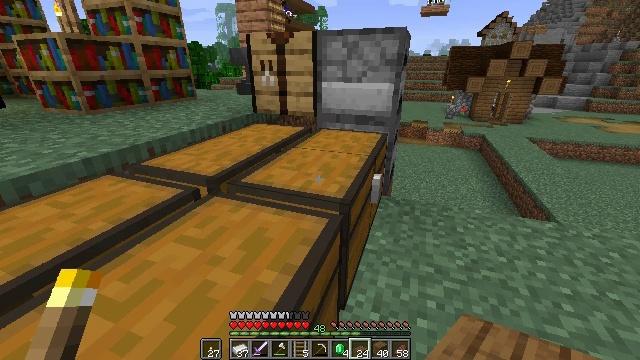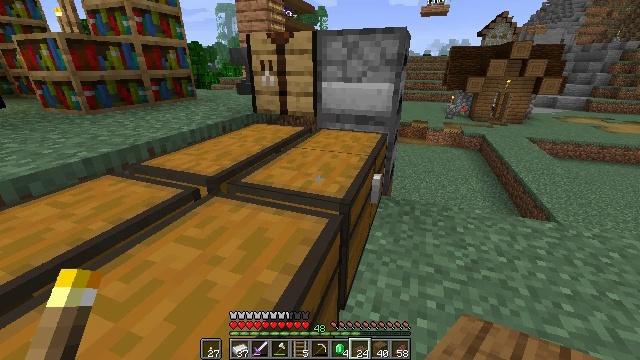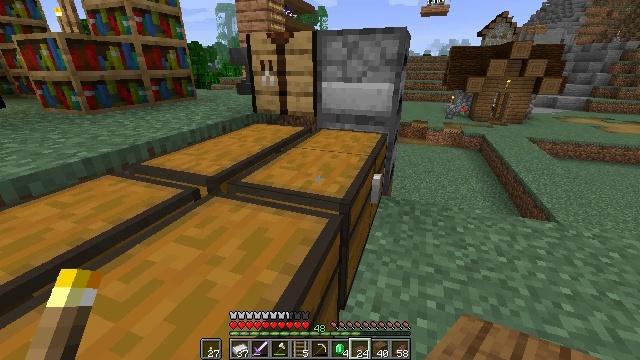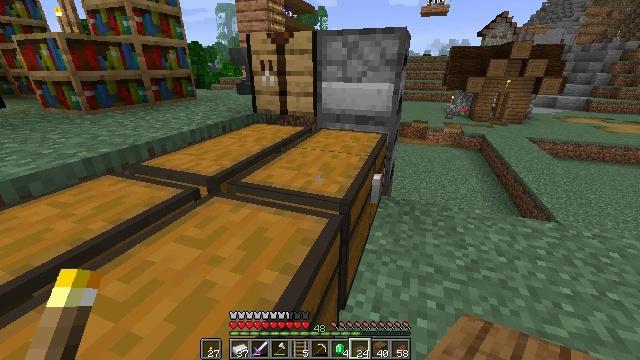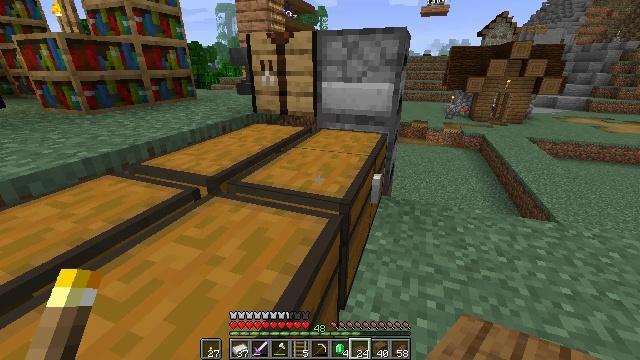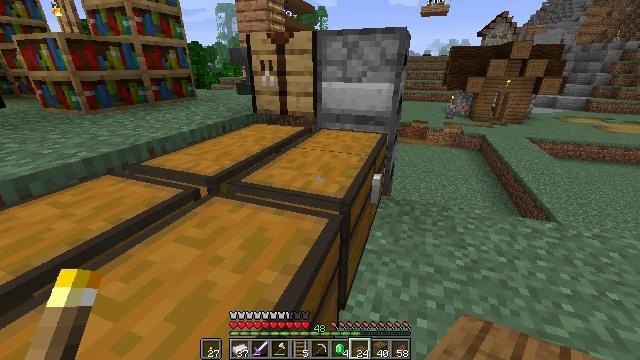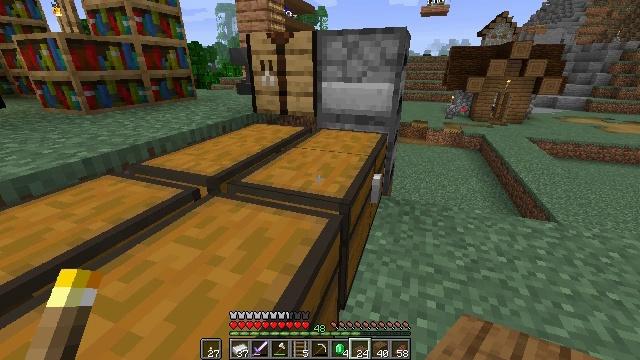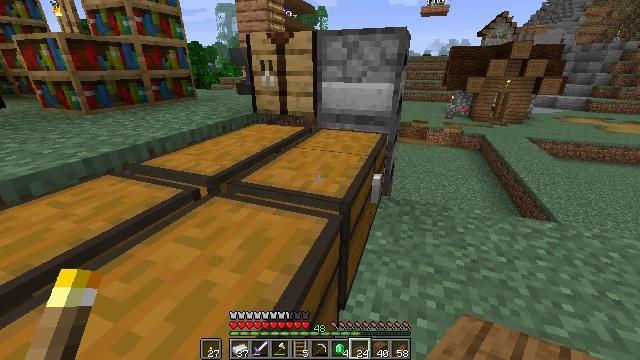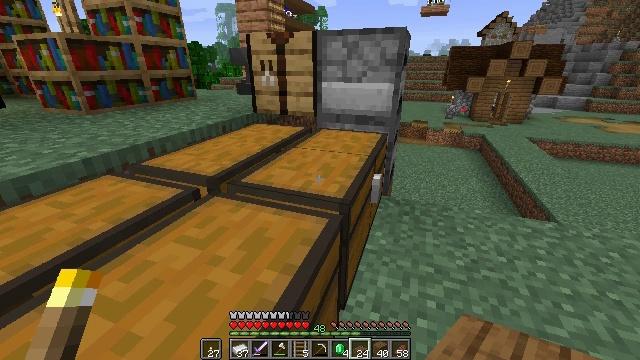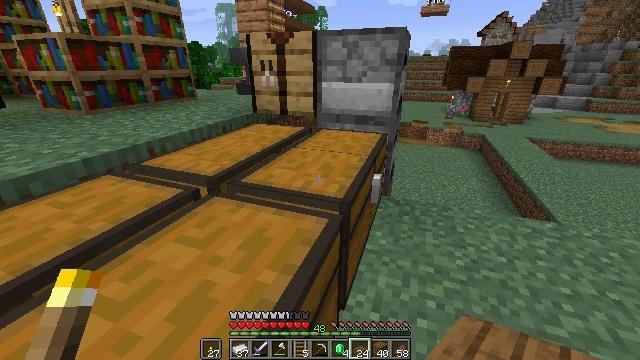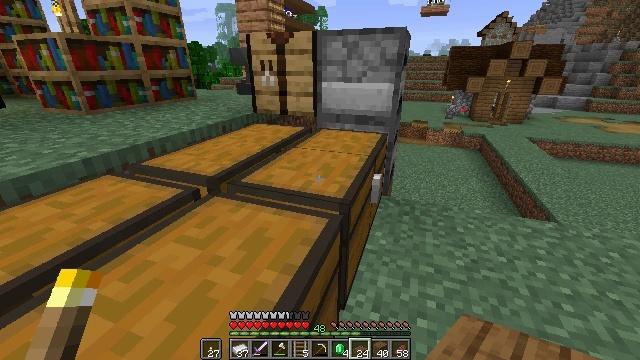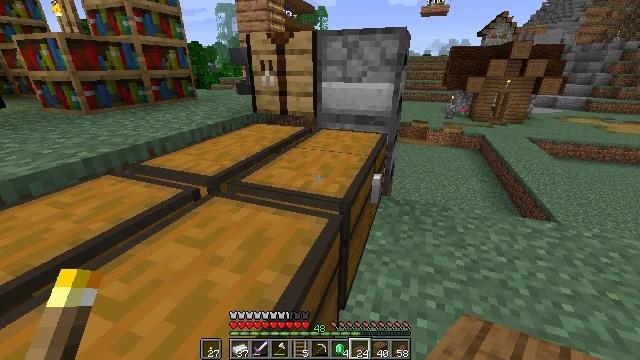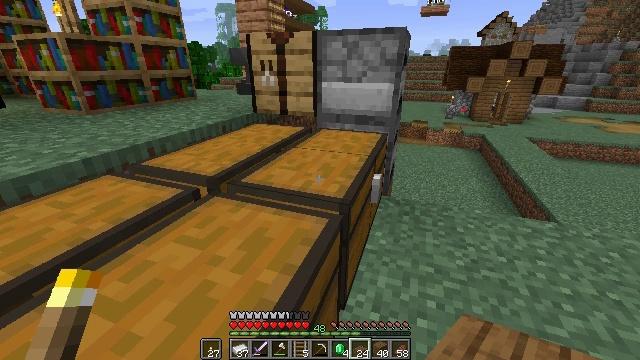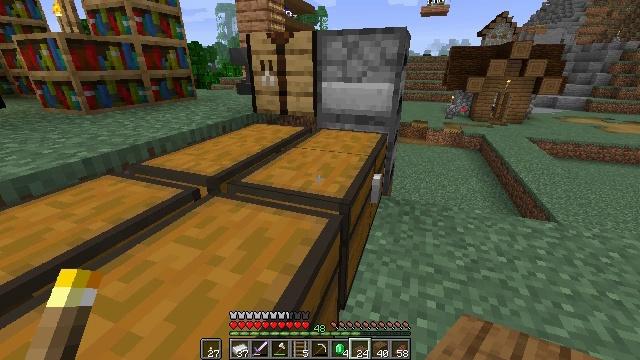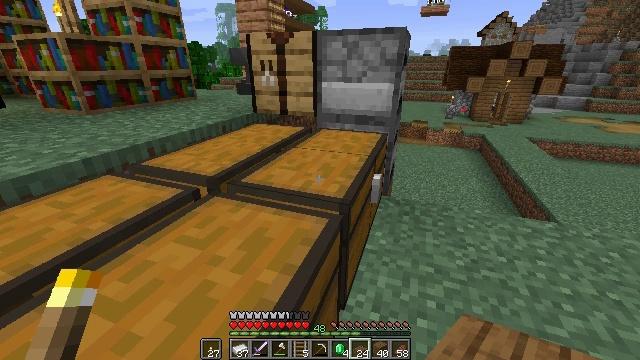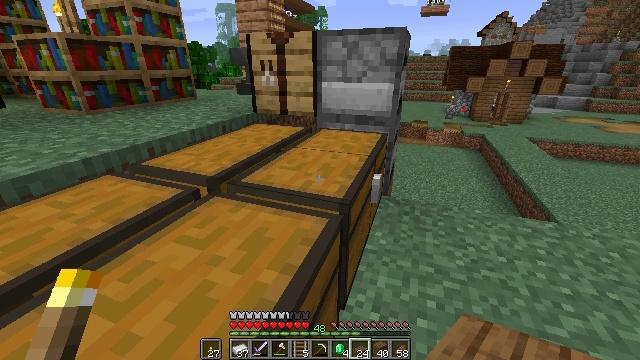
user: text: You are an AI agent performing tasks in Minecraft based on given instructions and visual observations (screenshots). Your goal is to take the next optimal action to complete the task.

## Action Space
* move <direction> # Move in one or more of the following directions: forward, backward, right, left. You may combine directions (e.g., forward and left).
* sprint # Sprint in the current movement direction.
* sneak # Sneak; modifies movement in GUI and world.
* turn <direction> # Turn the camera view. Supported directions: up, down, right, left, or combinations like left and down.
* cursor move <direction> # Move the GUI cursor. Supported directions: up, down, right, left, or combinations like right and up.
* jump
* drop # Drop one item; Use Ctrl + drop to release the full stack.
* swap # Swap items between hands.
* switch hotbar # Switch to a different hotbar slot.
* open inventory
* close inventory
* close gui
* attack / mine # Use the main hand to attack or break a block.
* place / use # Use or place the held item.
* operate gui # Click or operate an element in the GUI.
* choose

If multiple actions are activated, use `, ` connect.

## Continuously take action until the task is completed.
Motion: motion action
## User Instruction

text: Remove a spruce slab from the inventory.
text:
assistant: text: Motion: no_op
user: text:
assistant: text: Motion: no_op
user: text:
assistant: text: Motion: no_op
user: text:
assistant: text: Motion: no_op
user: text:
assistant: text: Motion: no_op
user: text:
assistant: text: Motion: no_op
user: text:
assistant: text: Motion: no_op
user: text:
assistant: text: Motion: no_op
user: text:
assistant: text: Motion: no_op
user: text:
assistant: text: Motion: no_op
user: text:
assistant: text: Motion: no_op
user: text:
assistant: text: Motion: no_op
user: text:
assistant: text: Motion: no_op
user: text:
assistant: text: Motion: no_op
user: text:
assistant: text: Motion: no_op
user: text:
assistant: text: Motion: no_op
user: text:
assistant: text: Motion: no_op
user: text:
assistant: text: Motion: no_op
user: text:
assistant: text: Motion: no_op
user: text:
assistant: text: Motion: no_op
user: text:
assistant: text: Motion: no_op
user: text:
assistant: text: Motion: no_op
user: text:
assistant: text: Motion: no_op
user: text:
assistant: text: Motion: no_op
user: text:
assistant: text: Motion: no_op
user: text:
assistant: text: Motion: no_op
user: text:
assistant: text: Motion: no_op
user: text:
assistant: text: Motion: no_op
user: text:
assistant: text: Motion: no_op
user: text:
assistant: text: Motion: no_op